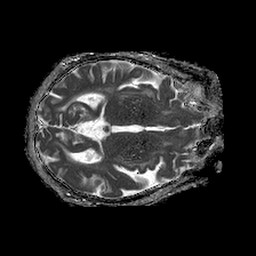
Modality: ADC
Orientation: axial
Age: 81
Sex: female
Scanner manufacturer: philips
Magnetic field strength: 1.5 T
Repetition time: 4.6 s
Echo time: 0.08631 s